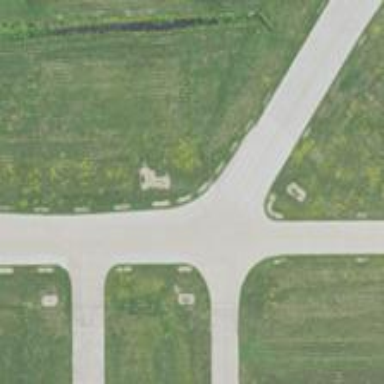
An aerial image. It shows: View of taxiway at the airport.